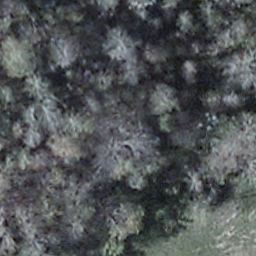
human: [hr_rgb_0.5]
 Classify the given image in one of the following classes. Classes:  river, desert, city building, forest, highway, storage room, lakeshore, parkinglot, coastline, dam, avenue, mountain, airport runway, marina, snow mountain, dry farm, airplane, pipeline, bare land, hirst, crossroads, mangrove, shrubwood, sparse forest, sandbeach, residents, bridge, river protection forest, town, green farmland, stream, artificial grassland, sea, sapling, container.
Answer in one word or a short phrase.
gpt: shrubwood